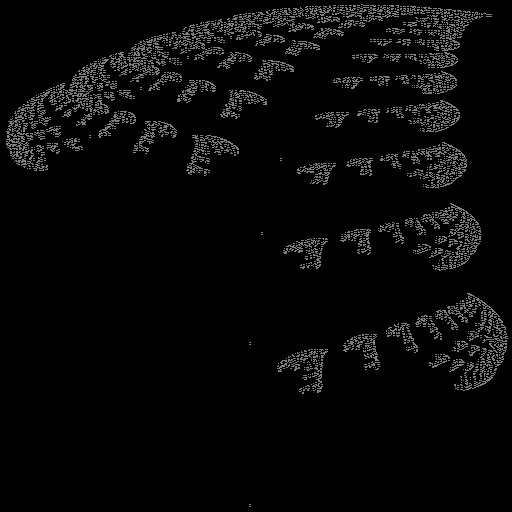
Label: fern